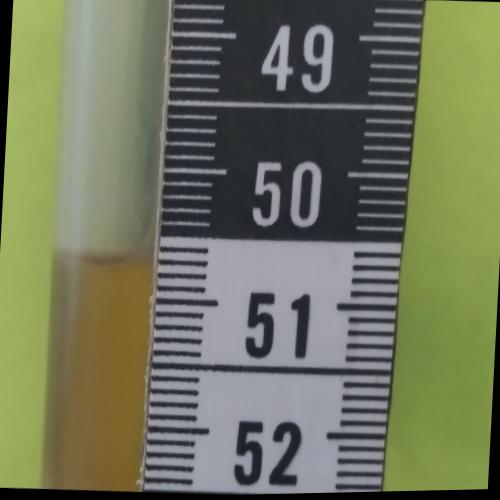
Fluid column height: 50.7 cm